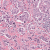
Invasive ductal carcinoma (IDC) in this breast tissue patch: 1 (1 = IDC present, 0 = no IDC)